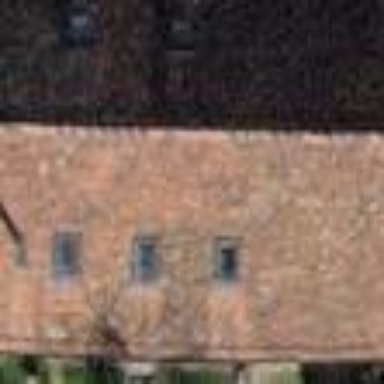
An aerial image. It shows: Building with tile roof.